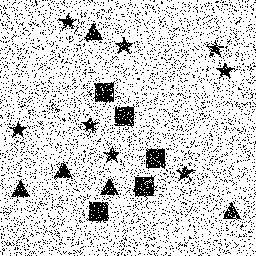
Squares: 5
Triangles: 5
Stars: 8
Total shapes: 18